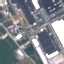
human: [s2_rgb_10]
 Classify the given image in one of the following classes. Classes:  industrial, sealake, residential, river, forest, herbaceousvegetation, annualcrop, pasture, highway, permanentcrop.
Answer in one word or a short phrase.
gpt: Industrial